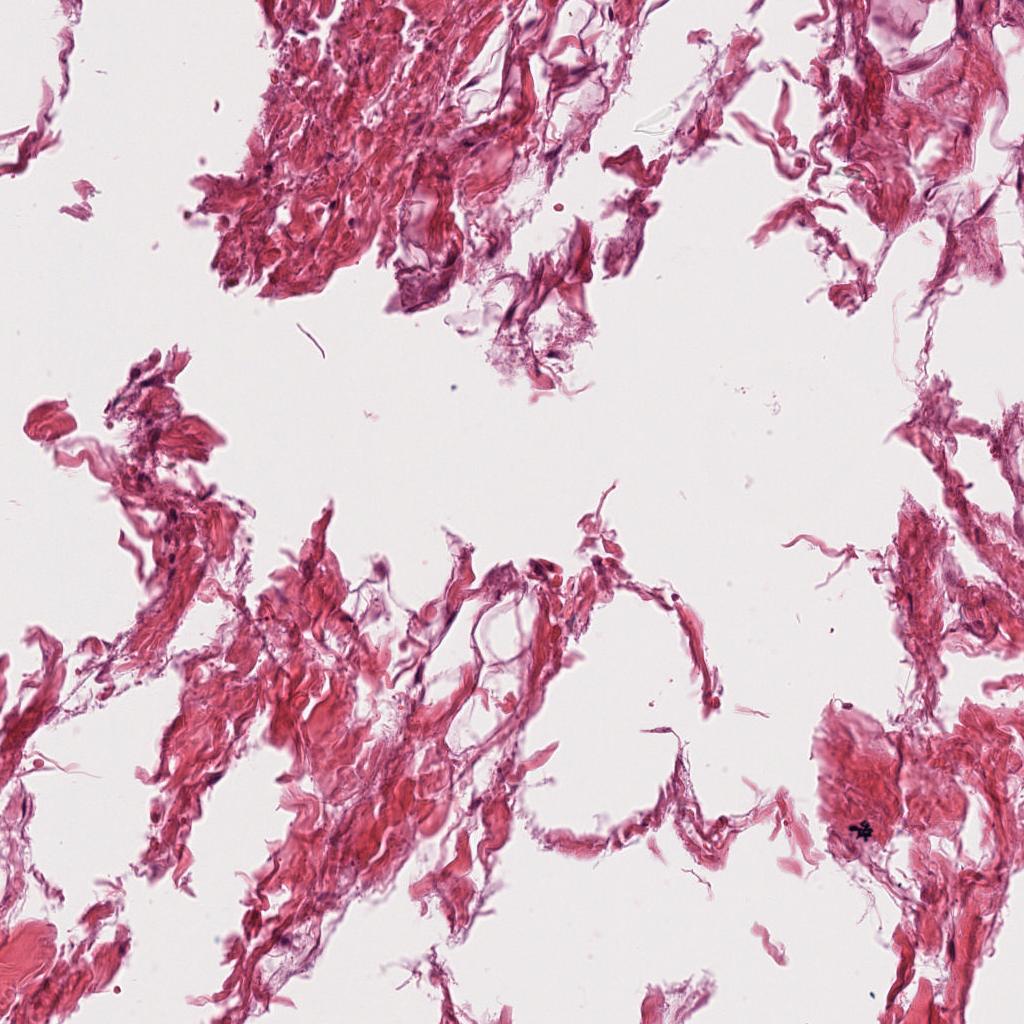
Label: Non-Tumor